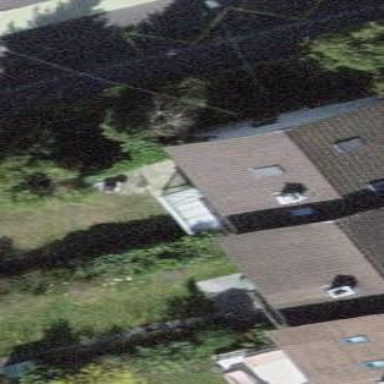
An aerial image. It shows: Residential terrace building with gabled roof.